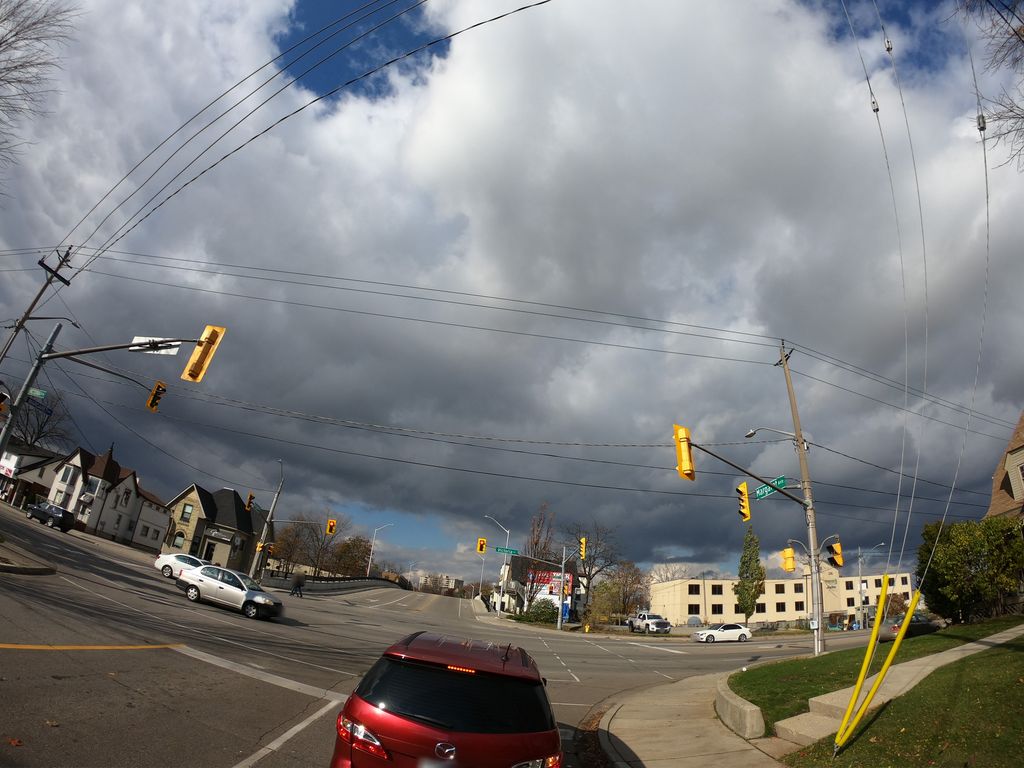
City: kitchener-waterloo